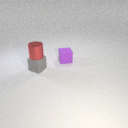
small purple rubber cube behind small gray rubber cube